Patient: sex M, age 58
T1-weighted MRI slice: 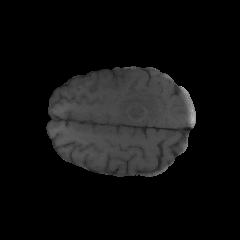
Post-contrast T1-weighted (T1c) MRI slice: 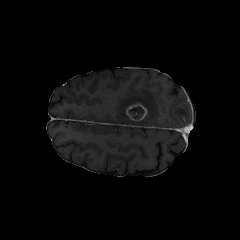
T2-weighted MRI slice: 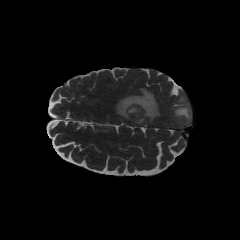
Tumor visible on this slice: yes
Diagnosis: Glioblastoma, IDH-wildtype
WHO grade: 4